Question: I am trying to set up a graph like this <URL> with d3.js:

I need to do this by putting methods in a controller and the js in a .html.haml file. I have made the controllers, but have absolutely no idea how to write the methods.
The methods need to take values from a sqlite3 database and convert it into JSON for the d3.js to use. Could someone get me started? I have no idea what to do right now...
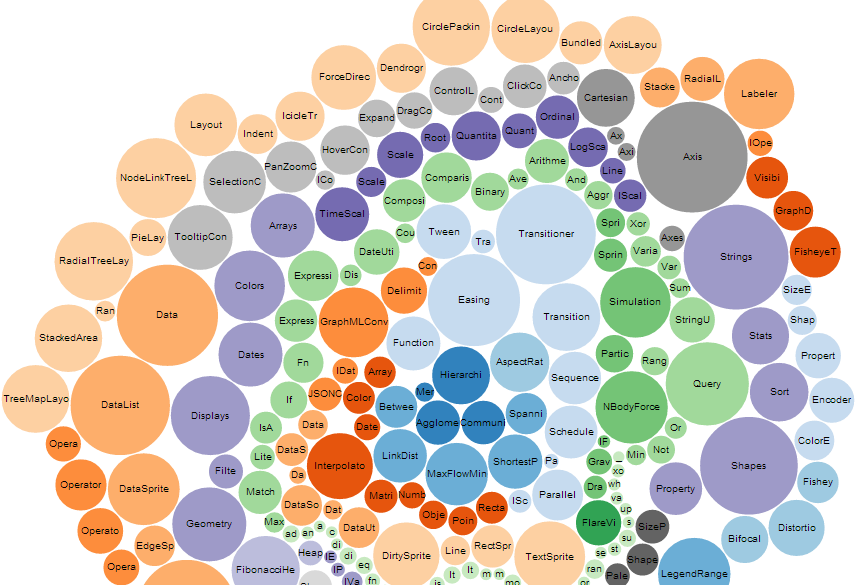
Answer: Unfortunately the question you are making is too open, with more details you will get more help ;)
So the javascript library is going to make ajax call to your application, and your application should respond with json?
In that case, you can just do the routing on config/routes.rb, and then you just write a method like this:
'''
class MyController < ApplicationController
def values_for_js
my_data = MyModel.calculate_data
respond_to do |format|
format.json { render json: my_data.to_json }
end
end
end
'''
And your js should request something like <URL>. If you are not able to make the json request, you can just use format.js instead of format.json